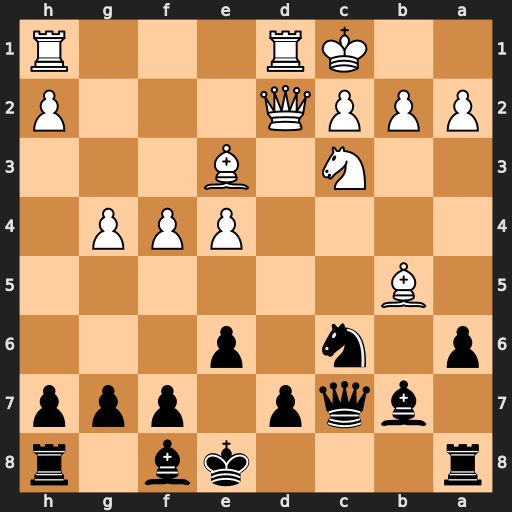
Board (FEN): r3kb1r/1bqp1ppp/p1n1p3/1B6/4PPP1/2N1B3/PPPQ3P/2KR3R
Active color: b
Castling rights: kq
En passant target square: -
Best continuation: axb5 Nxb5 Qc8